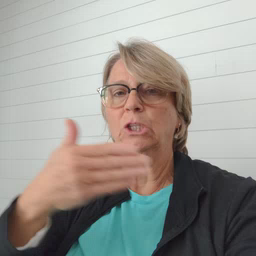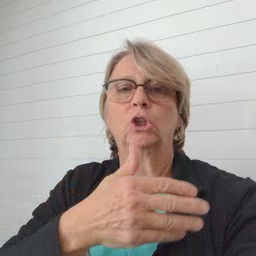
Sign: fish